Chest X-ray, AP view. Patient: 37 years old, sex F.
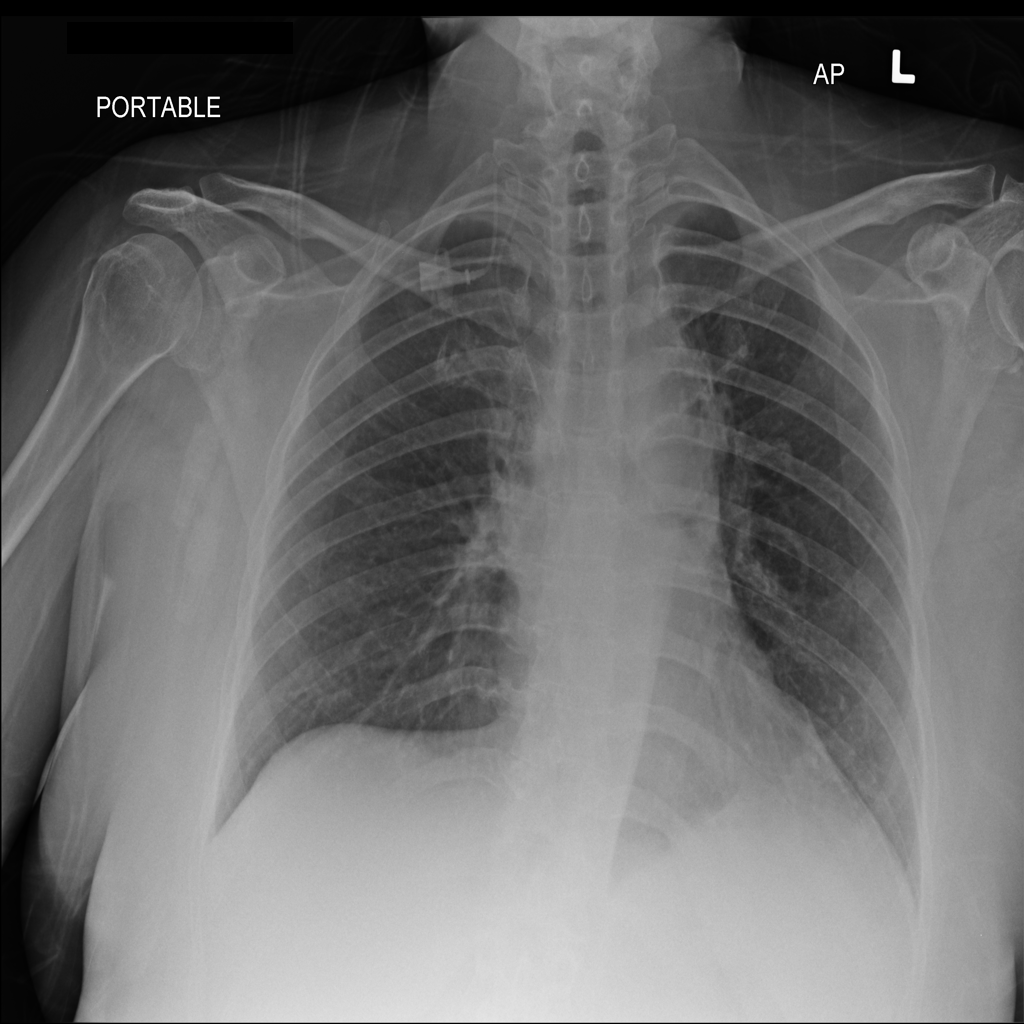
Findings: No Finding